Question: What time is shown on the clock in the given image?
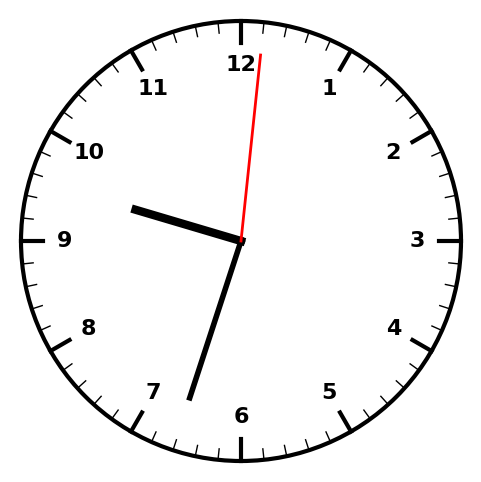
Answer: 09:33:01